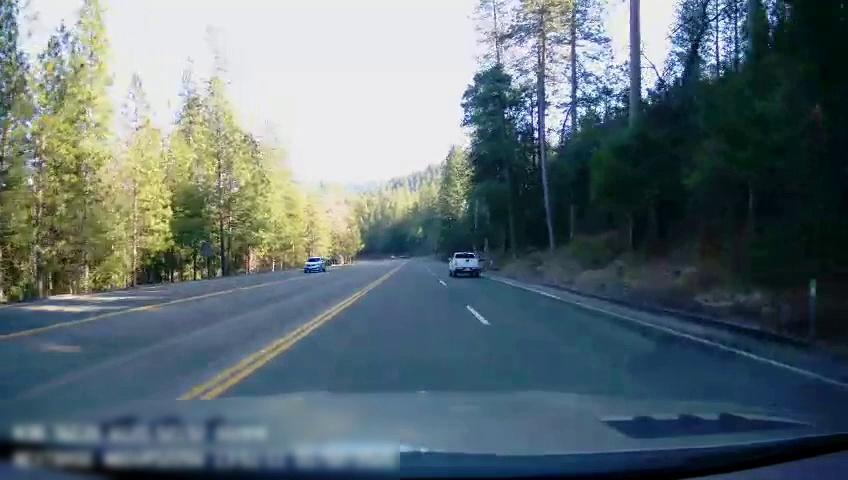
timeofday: Day
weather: Sunny
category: Drivable Space
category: Vehicles | Car
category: Vehicles | Truck
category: Lanes | Current Lane
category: Lanes | Alternate Lane
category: Lanes | Current Lane
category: Lanes | Alternate Lane
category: Lanes | Opposite Lane
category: Lanes | Opposite Lane